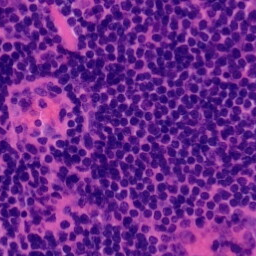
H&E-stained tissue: Tonsil